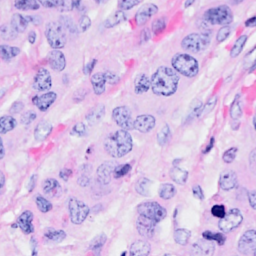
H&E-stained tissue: Breast